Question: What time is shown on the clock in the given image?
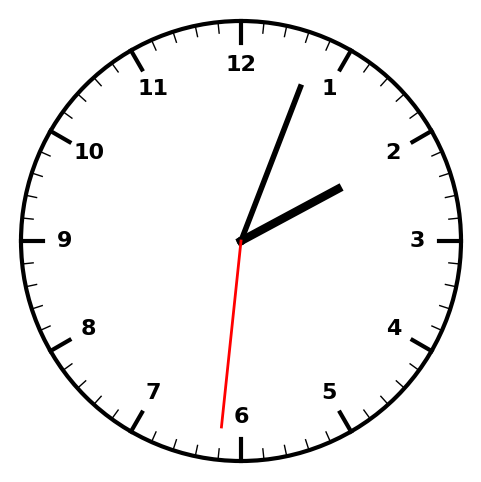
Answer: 02:03:31